Field crop: maize
Growth stage: 2
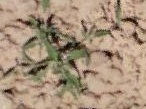
Species: atriplex